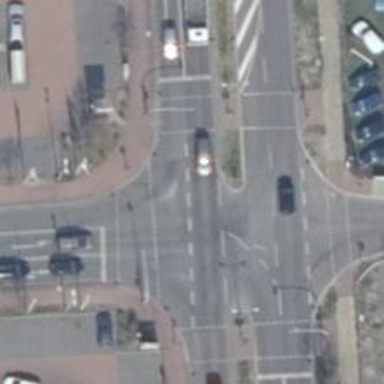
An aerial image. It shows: Road with traffic signals.